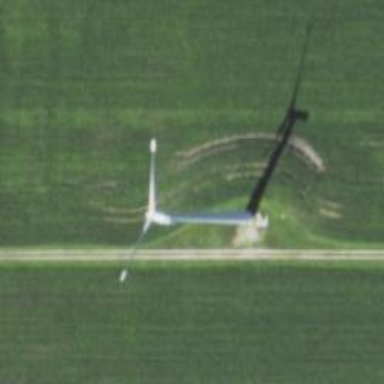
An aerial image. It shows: Wind generator with horizontal axis. The generator is wind turbine.